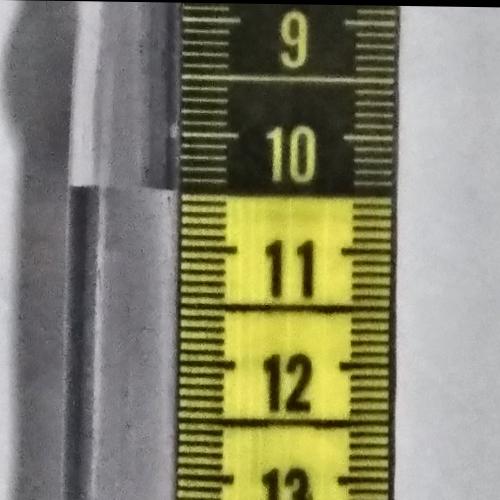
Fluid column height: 10.5 cm